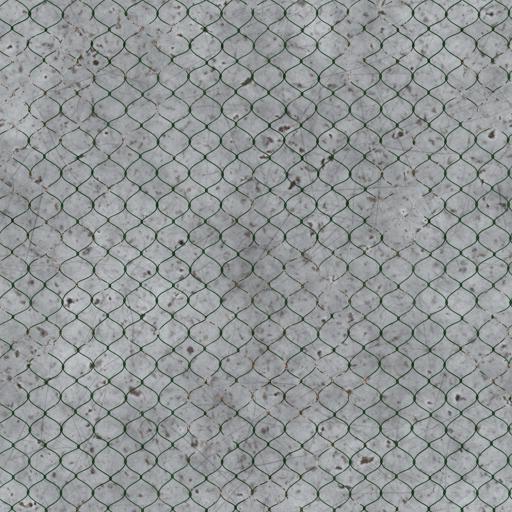
Tags: fence mesh wire wiremesh